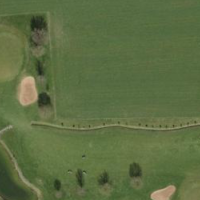
EUNIS habitat code: 53
Species observed at this site:
Filipendula ulmaria